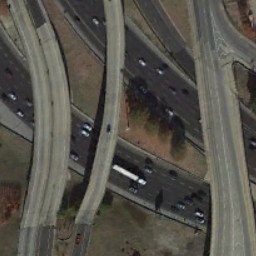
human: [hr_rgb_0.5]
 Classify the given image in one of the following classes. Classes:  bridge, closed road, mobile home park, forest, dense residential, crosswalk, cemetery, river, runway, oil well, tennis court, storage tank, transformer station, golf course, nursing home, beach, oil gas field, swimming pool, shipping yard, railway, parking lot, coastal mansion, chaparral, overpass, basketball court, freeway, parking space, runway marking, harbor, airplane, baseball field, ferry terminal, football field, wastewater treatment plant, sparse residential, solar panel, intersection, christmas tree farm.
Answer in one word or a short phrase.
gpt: overpass